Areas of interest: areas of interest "Educational"
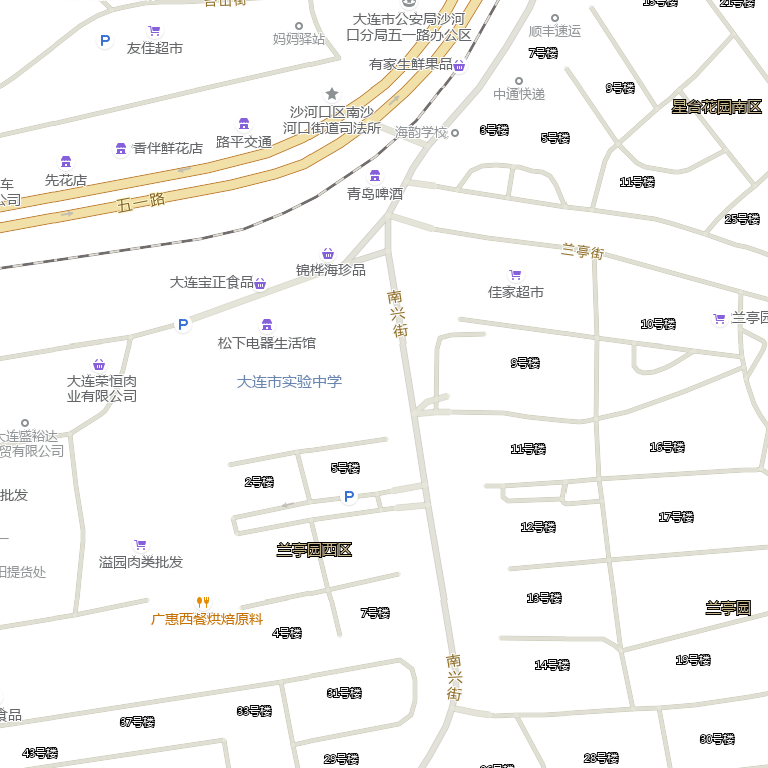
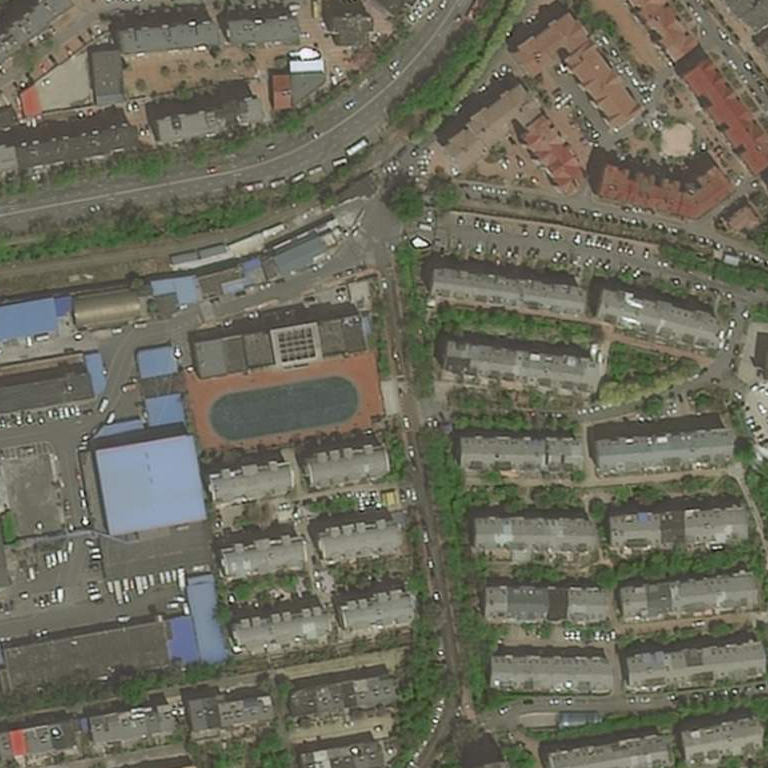